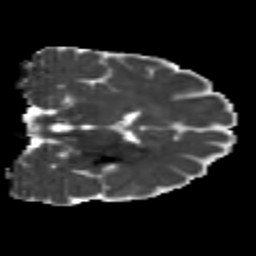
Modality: MD
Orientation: coronal
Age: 26
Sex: male
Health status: healthy
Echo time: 0.074 s